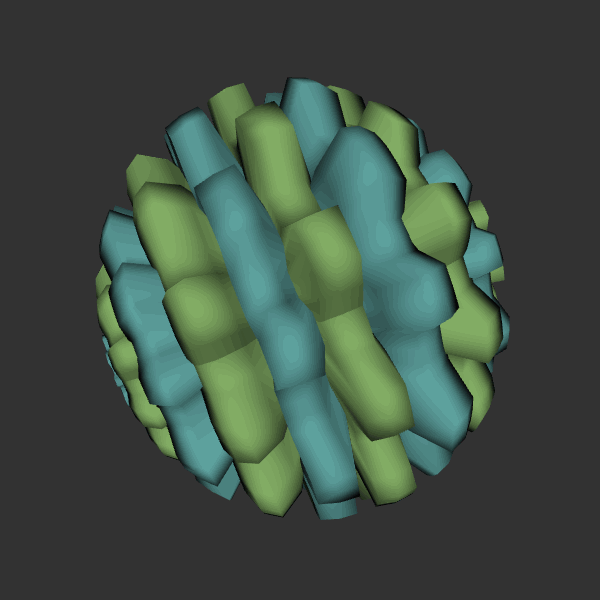
Background: dark